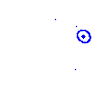
Particle: pion